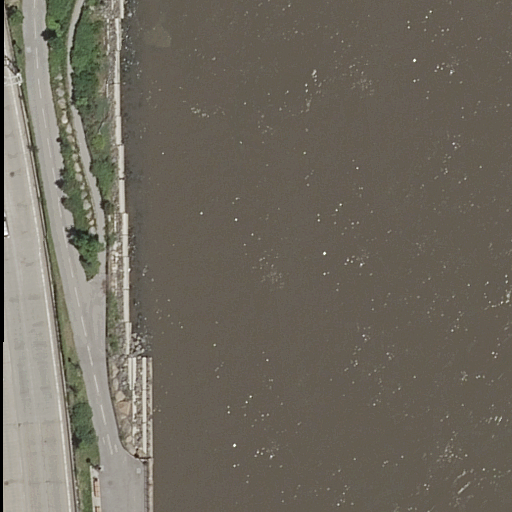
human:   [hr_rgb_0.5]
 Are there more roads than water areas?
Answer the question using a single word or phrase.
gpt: yes

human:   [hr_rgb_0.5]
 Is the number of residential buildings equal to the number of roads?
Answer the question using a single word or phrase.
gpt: no

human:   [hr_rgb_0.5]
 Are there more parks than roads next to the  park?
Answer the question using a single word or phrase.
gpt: no

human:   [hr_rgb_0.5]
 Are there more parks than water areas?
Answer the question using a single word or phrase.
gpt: no

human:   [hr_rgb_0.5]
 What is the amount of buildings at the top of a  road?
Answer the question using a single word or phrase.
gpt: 0

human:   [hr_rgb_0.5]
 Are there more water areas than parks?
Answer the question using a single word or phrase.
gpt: no

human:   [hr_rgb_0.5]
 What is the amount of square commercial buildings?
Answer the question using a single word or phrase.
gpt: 0

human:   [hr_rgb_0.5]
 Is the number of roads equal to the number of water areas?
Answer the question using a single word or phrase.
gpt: no

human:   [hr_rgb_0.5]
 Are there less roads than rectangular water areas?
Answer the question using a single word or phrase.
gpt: no

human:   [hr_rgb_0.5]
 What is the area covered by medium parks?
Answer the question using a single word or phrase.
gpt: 0m2

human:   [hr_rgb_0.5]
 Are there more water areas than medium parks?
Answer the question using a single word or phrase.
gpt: yes

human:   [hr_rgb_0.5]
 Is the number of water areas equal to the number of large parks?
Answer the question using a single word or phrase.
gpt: yes

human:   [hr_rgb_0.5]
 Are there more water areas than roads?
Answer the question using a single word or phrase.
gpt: no

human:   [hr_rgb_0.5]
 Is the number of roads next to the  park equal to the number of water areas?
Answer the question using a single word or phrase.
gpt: no

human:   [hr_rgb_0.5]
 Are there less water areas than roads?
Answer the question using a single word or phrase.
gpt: yes

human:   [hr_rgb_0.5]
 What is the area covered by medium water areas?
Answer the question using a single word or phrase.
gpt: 0m2

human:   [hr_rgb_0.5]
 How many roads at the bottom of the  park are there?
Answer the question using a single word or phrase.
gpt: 0

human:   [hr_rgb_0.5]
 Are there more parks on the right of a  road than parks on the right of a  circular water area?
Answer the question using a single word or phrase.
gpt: yes

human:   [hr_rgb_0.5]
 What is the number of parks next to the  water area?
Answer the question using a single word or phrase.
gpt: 1

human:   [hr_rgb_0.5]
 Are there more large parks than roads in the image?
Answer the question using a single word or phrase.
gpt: no

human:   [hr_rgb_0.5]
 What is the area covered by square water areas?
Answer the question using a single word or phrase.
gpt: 0m2

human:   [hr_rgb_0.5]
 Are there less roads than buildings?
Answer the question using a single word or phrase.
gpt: no

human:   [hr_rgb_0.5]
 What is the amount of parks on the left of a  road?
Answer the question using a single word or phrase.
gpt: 0

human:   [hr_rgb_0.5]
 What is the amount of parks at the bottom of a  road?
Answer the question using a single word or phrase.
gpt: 1

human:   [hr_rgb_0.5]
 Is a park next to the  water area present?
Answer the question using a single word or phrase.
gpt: yes

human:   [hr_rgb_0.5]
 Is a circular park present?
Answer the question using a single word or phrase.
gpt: no

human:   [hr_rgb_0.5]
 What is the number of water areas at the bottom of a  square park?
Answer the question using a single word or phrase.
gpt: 0

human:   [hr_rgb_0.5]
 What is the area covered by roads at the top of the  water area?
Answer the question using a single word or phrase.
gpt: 0m2

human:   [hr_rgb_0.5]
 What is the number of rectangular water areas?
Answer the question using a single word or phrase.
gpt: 1

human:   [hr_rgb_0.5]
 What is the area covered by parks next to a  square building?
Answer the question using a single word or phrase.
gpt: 0m2

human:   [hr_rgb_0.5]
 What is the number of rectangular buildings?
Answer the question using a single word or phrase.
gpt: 0

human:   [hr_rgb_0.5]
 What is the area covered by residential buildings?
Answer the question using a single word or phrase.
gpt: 0m2

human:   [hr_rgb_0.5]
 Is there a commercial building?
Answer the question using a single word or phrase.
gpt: no

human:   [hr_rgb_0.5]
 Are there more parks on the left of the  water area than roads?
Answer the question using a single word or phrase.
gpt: no

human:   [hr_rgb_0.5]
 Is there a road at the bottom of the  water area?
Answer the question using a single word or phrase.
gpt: no

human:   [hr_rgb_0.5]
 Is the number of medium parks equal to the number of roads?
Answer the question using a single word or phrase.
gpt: no